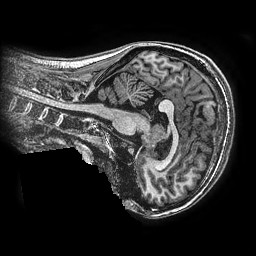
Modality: T1w
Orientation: sagittal
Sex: female
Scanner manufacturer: ge
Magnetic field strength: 3 T
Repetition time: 0.00766 s
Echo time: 0.003476 s